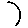
Label: moon